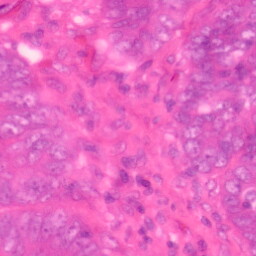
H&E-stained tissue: Colon